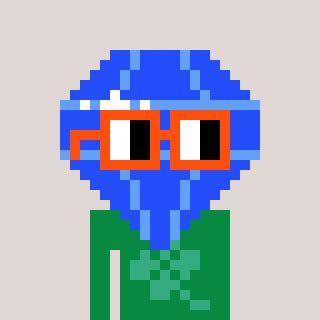
a pixel art character with square orange glasses, a blue diamond-shaped head and a green-colored body on a warm background